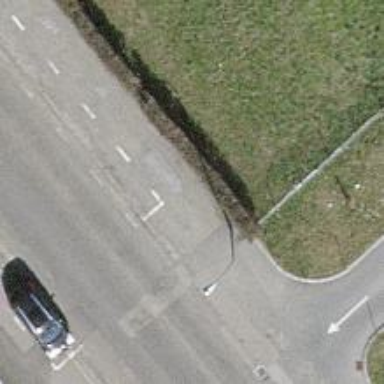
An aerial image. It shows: Hedge barrier.